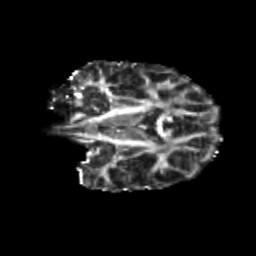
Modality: FA
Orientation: coronal
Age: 10
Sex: male
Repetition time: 9.512 s
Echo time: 0.089 s